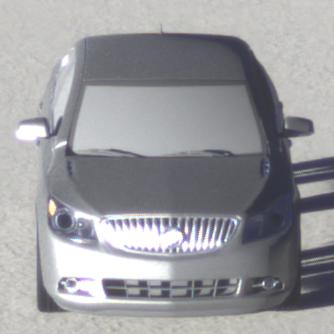
Make: Buick
Model: LaCrosse
Detailed model: Gen. 2
Model produced from: 2009
Model produced until: 2016
Doors: 4
Color: gray
Road condition: dry road
Daytime: sunrise or sunset
Contrast: high contrast